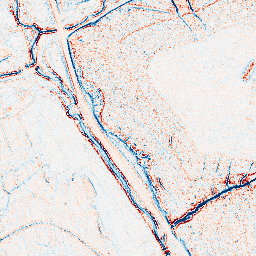
Category: edge_preserving
Decomposition family: anisotropic_diffusion
Decomposition parameters: iterations: 5
kappa: 30
gamma: 0.1
Upsampling method: sinc_hamming
Upsampling parameters: scale: 2
kernel_size: 16
Upsampling scale: 2